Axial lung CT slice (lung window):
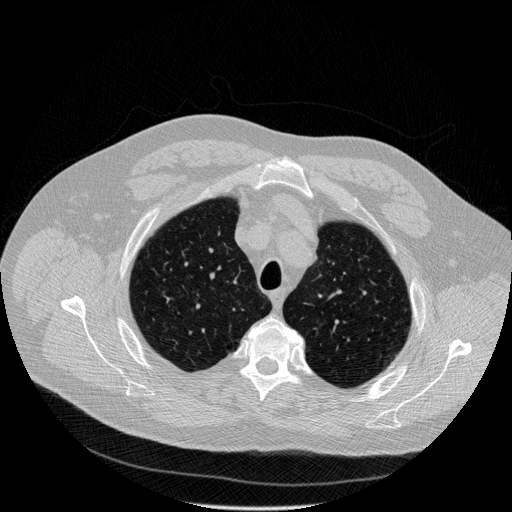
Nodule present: no